Interaction volume radius: 5 \u00c5
Interaction volume height: 10 \u00c5
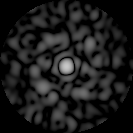
Disorder parameter: 0.801